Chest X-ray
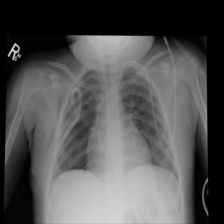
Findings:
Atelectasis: negative
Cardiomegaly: negative
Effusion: negative
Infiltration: positive
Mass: negative
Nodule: negative
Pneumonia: negative
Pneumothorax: negative
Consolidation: negative
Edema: negative
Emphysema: negative
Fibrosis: negative
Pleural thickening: negative
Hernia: negative